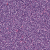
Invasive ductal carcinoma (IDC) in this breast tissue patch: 1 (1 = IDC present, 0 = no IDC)